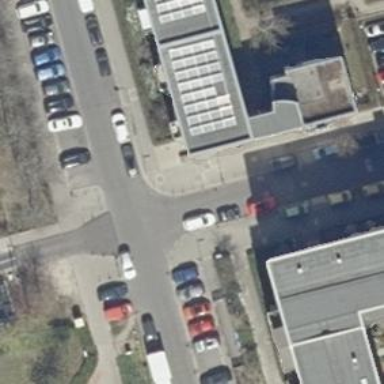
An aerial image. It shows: Sidewalk along the footway.